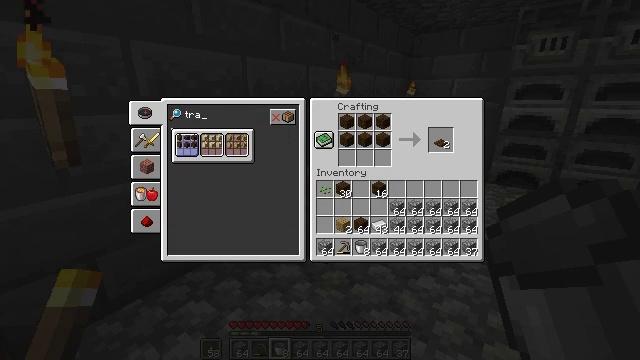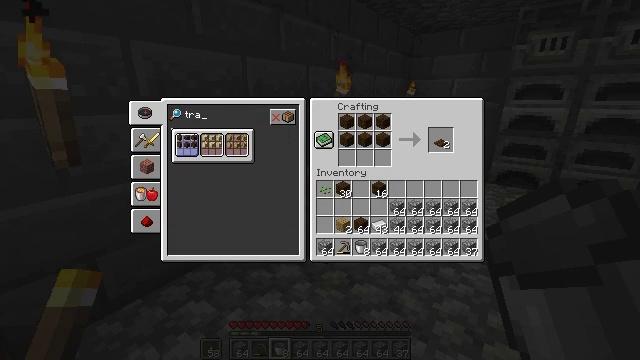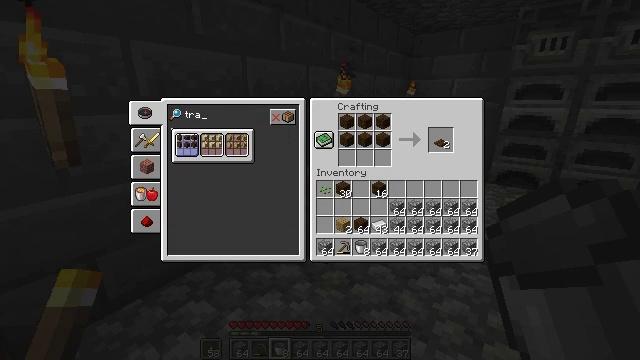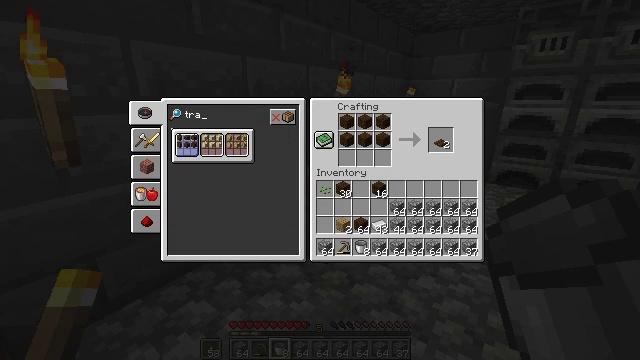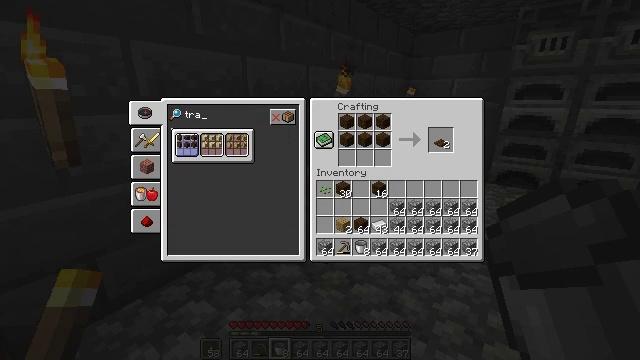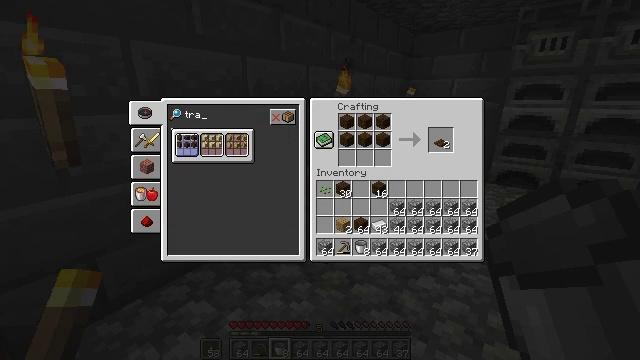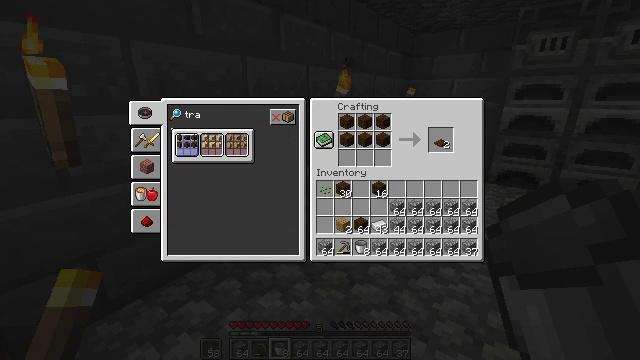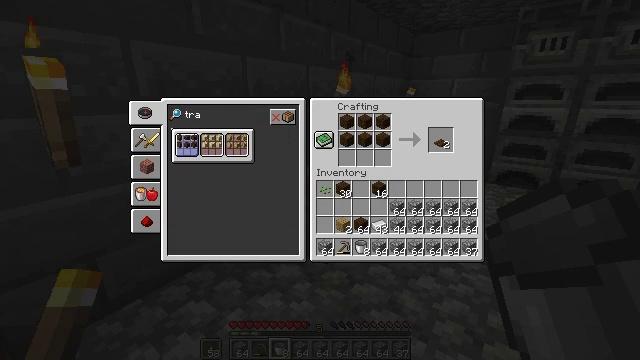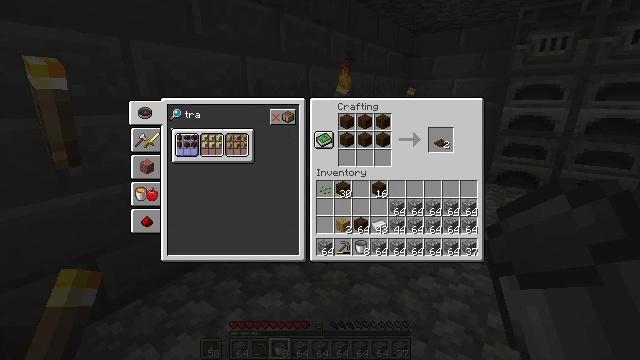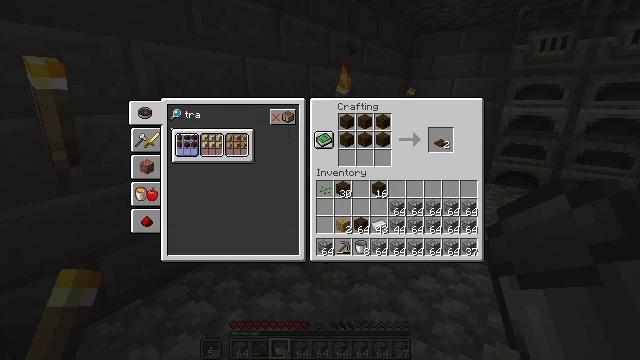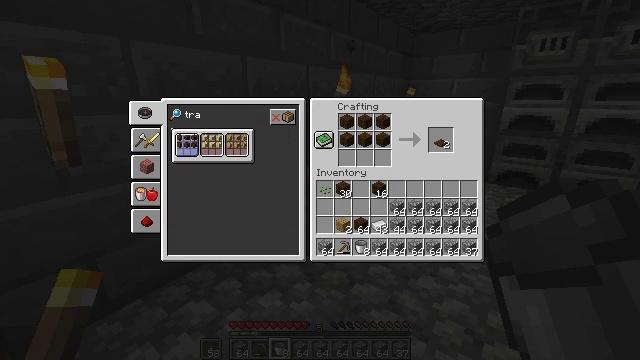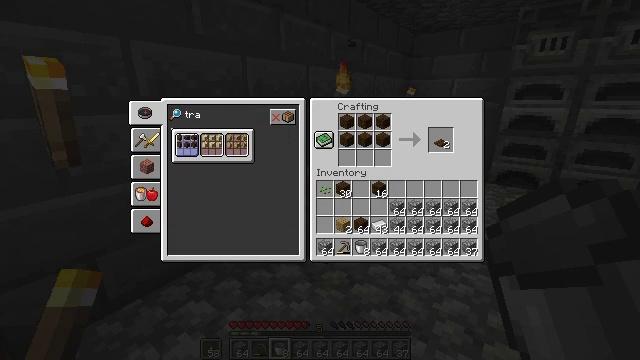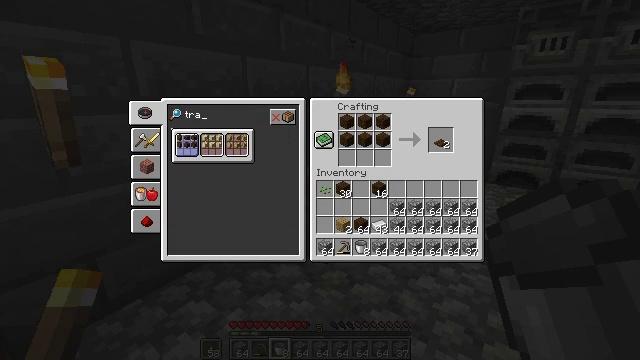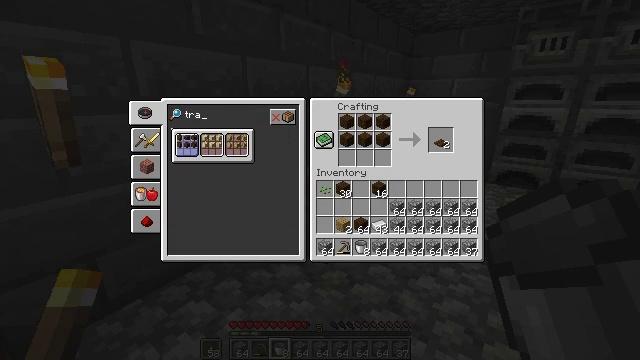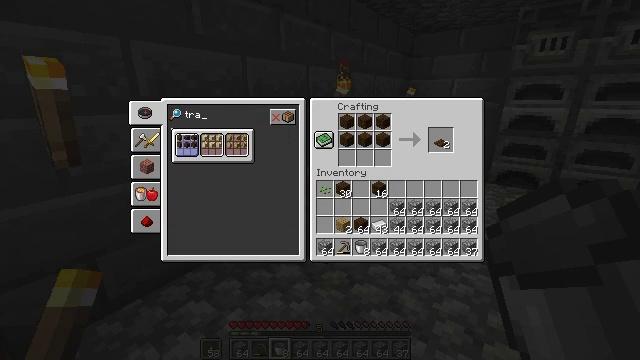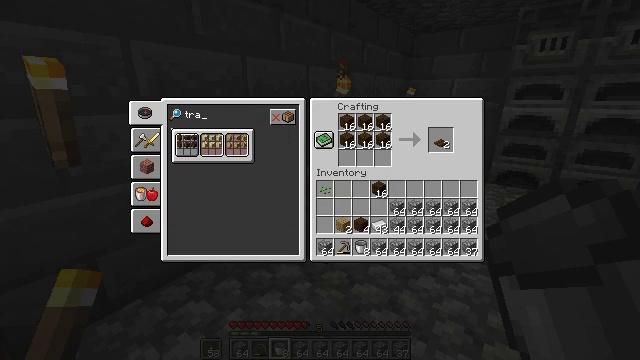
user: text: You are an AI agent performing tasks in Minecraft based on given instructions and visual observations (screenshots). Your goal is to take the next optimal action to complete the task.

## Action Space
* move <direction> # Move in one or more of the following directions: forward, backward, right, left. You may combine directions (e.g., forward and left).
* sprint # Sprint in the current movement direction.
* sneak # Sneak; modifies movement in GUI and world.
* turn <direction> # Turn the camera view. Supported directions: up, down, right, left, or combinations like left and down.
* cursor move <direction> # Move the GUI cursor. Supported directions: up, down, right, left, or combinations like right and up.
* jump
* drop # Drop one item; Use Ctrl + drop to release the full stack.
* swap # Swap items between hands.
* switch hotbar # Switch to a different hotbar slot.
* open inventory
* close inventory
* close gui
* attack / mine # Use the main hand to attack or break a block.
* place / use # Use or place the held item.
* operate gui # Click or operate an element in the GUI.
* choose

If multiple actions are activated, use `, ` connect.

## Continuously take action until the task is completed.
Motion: motion action
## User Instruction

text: Create a dark oak trapdoor using dark oak planks.
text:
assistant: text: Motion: no_op
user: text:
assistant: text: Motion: no_op
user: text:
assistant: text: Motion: no_op
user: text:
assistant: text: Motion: no_op
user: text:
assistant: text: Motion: no_op
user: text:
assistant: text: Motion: no_op
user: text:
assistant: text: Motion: sneak
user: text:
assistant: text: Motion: sneak
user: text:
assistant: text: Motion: sneak, operate gui
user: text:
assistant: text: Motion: sneak, operate gui
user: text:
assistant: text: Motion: sneak
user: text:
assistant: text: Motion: sneak
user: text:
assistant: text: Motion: sneak
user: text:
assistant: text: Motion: sneak
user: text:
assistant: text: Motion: sneak, cursor move right
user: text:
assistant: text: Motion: sneak, cursor move right
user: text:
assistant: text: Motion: sneak
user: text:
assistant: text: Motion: sneak, cursor move right
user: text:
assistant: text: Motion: sneak, cursor move right
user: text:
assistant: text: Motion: sneak
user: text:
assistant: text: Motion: sneak
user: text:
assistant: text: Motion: sneak, cursor move right
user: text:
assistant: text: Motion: sneak, cursor move right
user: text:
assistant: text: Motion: sneak, cursor move right
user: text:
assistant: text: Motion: sneak, cursor move right
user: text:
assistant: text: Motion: sneak
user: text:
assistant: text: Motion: sneak, cursor move right
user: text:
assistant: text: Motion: sneak
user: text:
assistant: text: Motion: sneak
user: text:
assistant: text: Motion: sneak, cursor move right